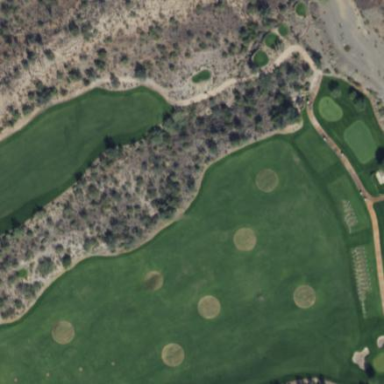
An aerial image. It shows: Rough grassy area used for golf.